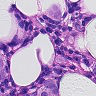
Metastatic tissue present: yes